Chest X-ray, AP view. Patient: 6 years old, sex M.
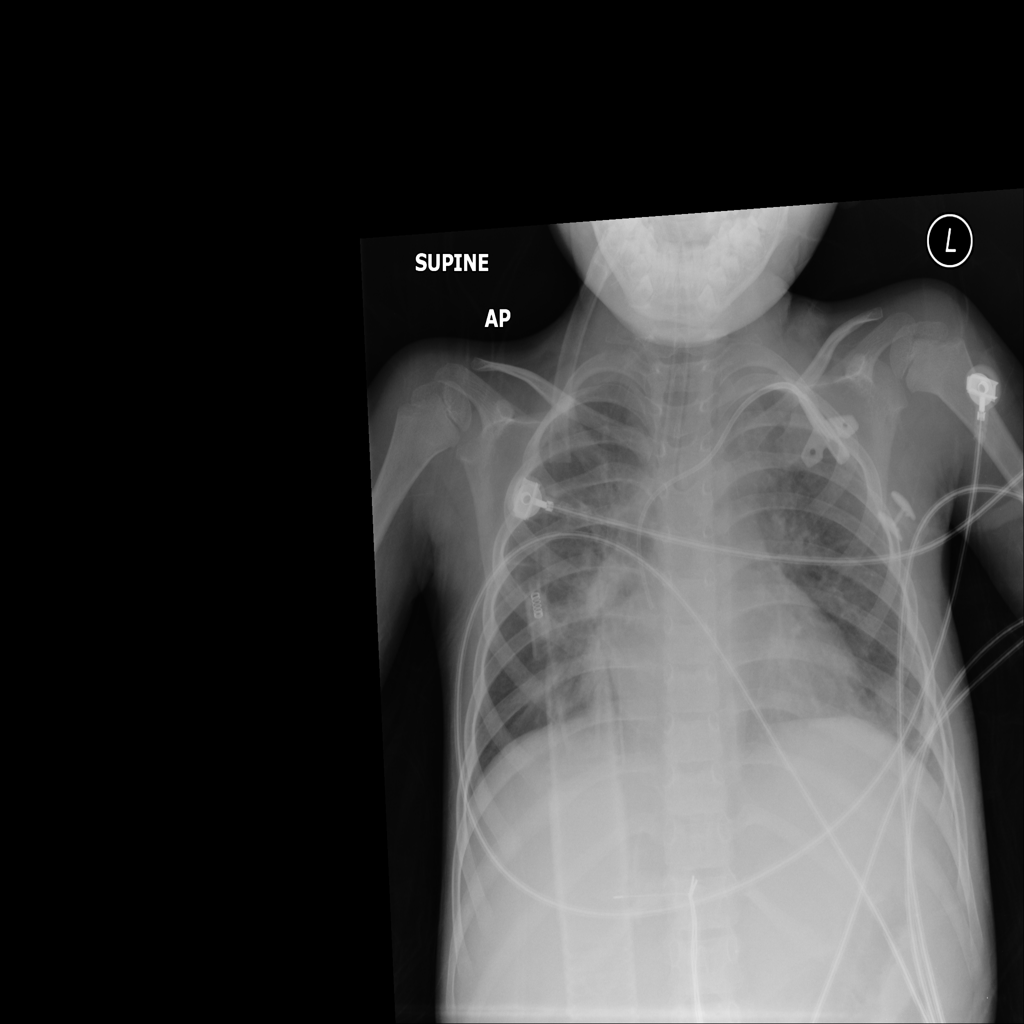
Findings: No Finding